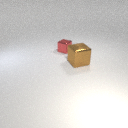
large brown metal cube to the right of small red metal cube